Question: Android Studio 1.1.0. SDK 22 Installed&Compiled, SDK 17 Target (I suppose it's not relevant, because issue occurs also on preview in IDE).
I started playing with Holo theme action bar styling and ran into an issue, involving background color. This is my styles.xml:
'''
<resources>
<style name="AppTheme" parent="android:Theme.Holo.Light.DarkActionBar">
<item name="android:background">#ff0d3200</item>
<item name="android:actionBarStyle">@style/BarTheme</item>
</style>
<style name="BarTheme" parent="android:Widget.Holo.ActionBar">
<item name="android:background">#443322</item>
</style>
</resources>
'''
And this is output. I want app title's background color to be the same as action bar's. As I've said, it's the same on the preview, so I don't think it's because my phone(SDK17) or emulator. Overflow button behaves the same way, there just isn't any in this case.

I tried setting android:titleTextStyle in BarTheme to this style:
'''
<style name="TitleTheme" parent="android:TextAppearance.Holo">
<item name="android:background">#443322</item>
</style>
'''
But it didn't change a thing. What do I do to overcome this?
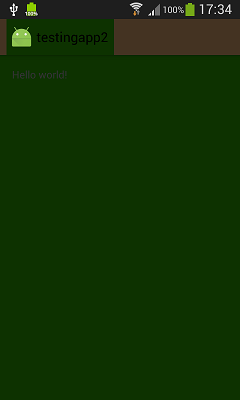
Answer: Due to David's input I solved my problem myself. I had to set 'windowBackground', instead of 'background' in AppTheme. I'm not sure what is the exact difference, but it works properly. Remember not to change attribute in your BarTheme, because it won't work with 'windowBackground'. Therefore correct 'styles.xml' file is:
'''
<resources>
<color name="bcColor">#ff0d3200</color>
<style name="AppTheme" parent="android:Theme.Holo.Light.DarkActionBar">
<item name="android:windowBackground">@color/bcColor</item>
<item name="android:actionBarStyle">@style/BarTheme</item>
</style>
<style name="BarTheme" parent="android:Widget.Holo.ActionBar">
<item name="android:background">#443322</item>
</style>
</resources>
'''
Note that color has to be defined as resource in this case and cannot be hardcoded. The clean way to do this is create colors.xml in values folder and define all colors there.